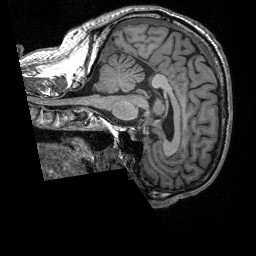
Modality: T1w
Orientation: sagittal
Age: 67
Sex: male
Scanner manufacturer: siemens
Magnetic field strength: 3 T
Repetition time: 2.4 s
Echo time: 0.00226 s